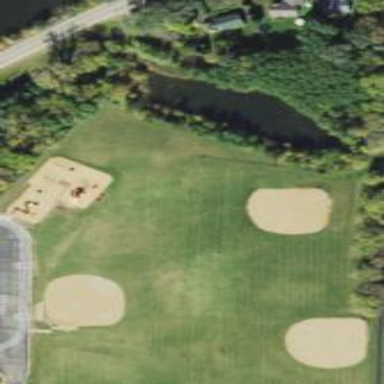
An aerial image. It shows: Baseball pitch with fine gravel surface for leisure activities.